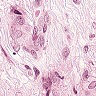
Metastatic tissue present: yes